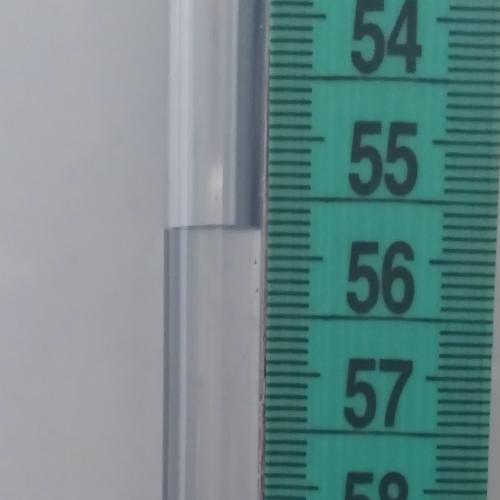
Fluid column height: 55.8 cm